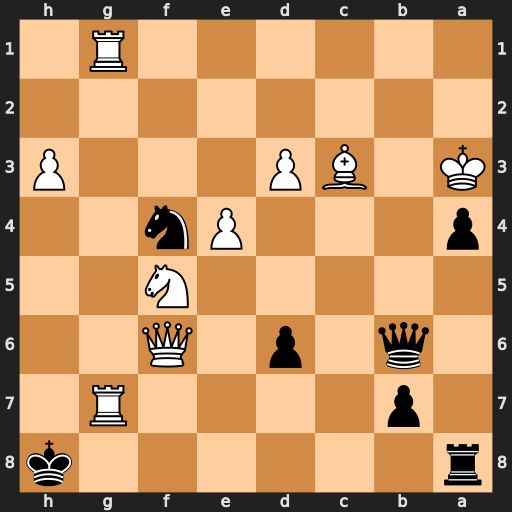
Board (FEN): r6k/1p4R1/1q1p1Q2/5N2/p3Pn2/K1BP3P/8/6R1
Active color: b
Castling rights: -
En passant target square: -
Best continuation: Qb3#